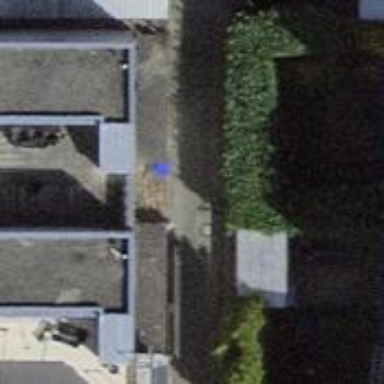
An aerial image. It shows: Terrace building.